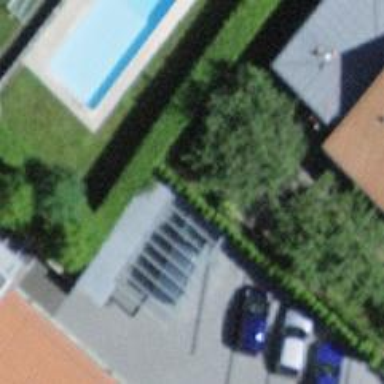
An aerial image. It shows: Bicycle parking facility.